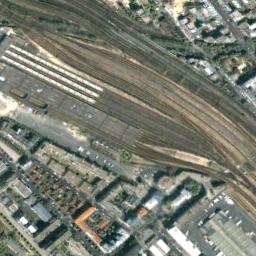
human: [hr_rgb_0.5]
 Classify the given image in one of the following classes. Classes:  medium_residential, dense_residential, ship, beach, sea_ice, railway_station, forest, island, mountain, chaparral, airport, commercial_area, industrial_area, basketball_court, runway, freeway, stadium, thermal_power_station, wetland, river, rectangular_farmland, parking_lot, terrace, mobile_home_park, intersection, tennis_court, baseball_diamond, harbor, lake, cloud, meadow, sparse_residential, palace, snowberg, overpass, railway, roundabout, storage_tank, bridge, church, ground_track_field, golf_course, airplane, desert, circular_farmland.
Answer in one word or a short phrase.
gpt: railway_station